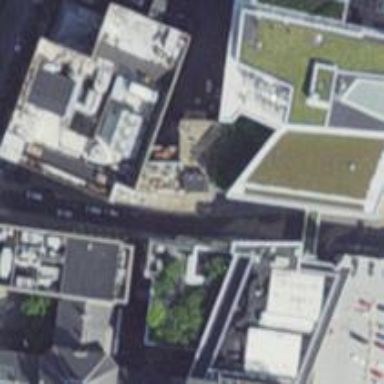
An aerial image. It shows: Building with flat concrete roof.